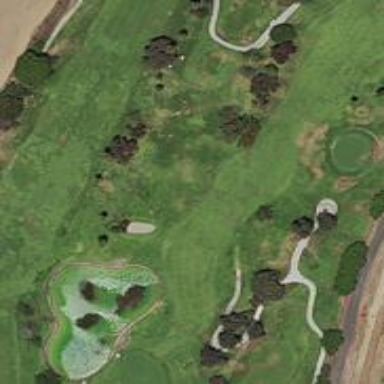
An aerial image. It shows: Grassy fairway on golf course.